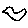
Label: bird